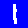
Digit: 1